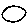
Label: circle